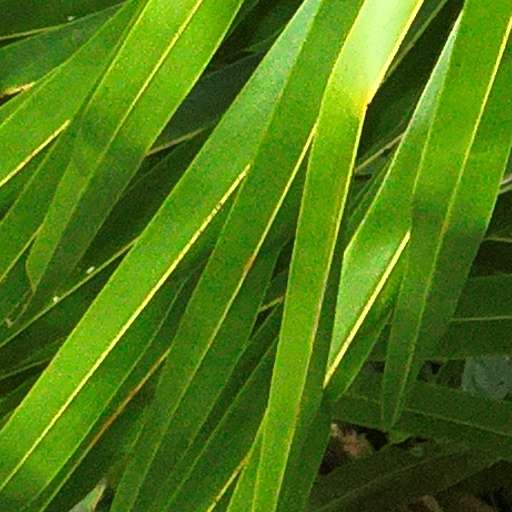
Species: Attalea butyracea
GBIF accepted scientific name: Attalea butyracea
Crown area (m\u00b2): 111.025